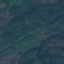
Land use / land cover class: Forest